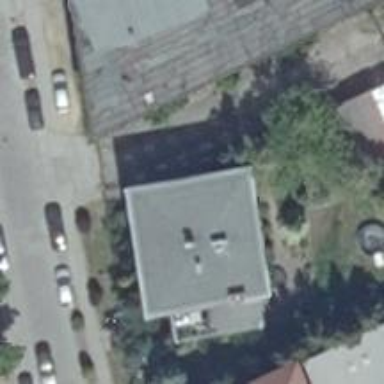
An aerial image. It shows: The roof of the building is pyramidal in shape and covered with gray tar paper. The overall color of the building is also gray.